Question: My application support to display some screen in landscape mode, and in landscape mode, I set to hide the status bar to get mode space to display data.
The problem is while hiding the status bar and rotate screen, it leave a white pace at status bar position until the screen is rotated completely as below screenshot.

I guess that steps of operations when rotating screen are:
1. hide status bar
2. rotate screen
3. resize screen to take place of status bar.
So until the screen is rotated completely, user still can see the white space, it is not good and I want to do something such as: set color for that blank space to black, or set animation to hide that blank space but unlucky!
So, does anyone have solution to resolve this, please help me, thanks a lot!
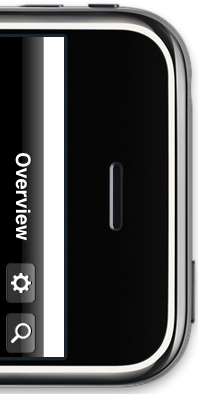
Answer: you should make the size of view 320 * 480. as you might have hidden the statusbar but the size of view will be 320 * 460(default)
Check out this one.